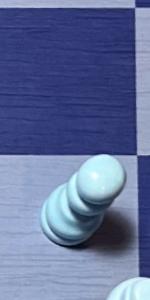
Label: Pawn_White